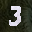
Label: 3